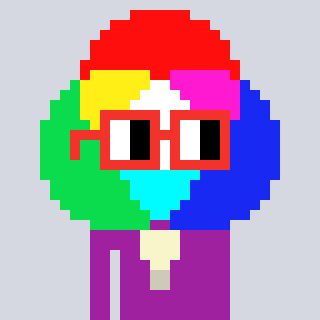
a pixel art character with square red glasses, a color circle-shaped head and a magenta-colored body on a cool background